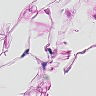
Metastatic tissue present: no